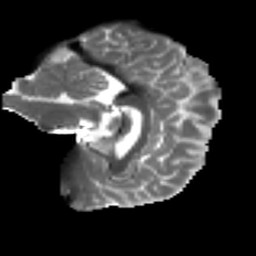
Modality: T2w
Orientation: sagittal
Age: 39
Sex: male
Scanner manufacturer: ge
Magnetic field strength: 3 T
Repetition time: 7.8 s
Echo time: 0.0608 s